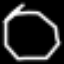
Label: octagon